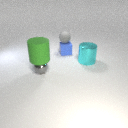
small gray rubber sphere to the right of large green rubber cylinder